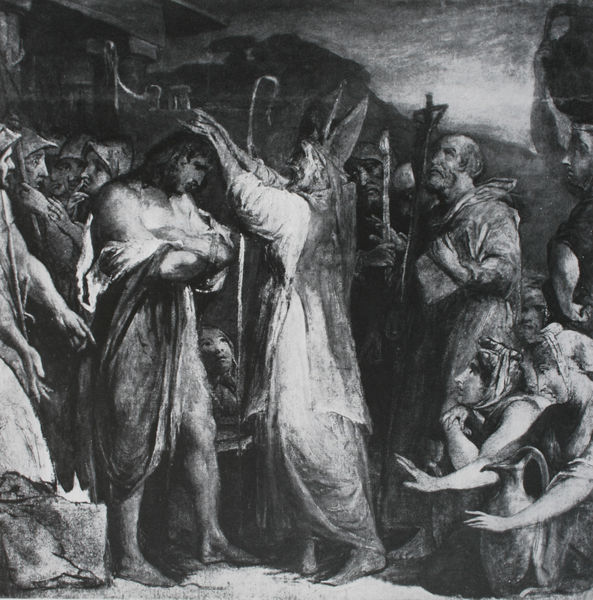
Titel: The Baptism of the King of Cashel by St. Patrick
Künstler: James Barry
Standort: Dublin
Institution: Dublin Castle
Schlagwörter: berg, gemälde, himmel, mann, schatten, umhang, weiß, wolken, frauen, landschaft, menschen, busen, frau, grau, hut, licht, männer, profil, schwarz, zeichnung, malerei, arm, bild, geistlicher, gewand, mantel, gebeugt, krone, krug, vase, bein, stab, zuschauer, berge, grafik, figuren, bischof, bishop, coronation, könig, papst, religious, soldaten, wandgemälde, betrachter, barfuss, penis, gefäß, kreuz, druck, schwarz weiss, radierung, stich, beten, salbung, menschenmenge, christus, jesus, knieen, krönung, priester, kruzifix, heiliger, huldigung, mitra, mönche, tiara, fresko, hirtenstab, jünger, taufe, petrus, dornenkrone, detail, apostel, bischofsstab, dunekl, getuschel, amphire, täufling, grayscale, historical painting, krönüng